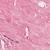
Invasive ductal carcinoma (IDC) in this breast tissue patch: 0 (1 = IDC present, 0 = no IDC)